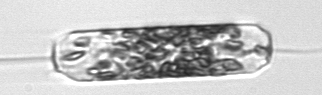
Label: Ditylum_brightwellii